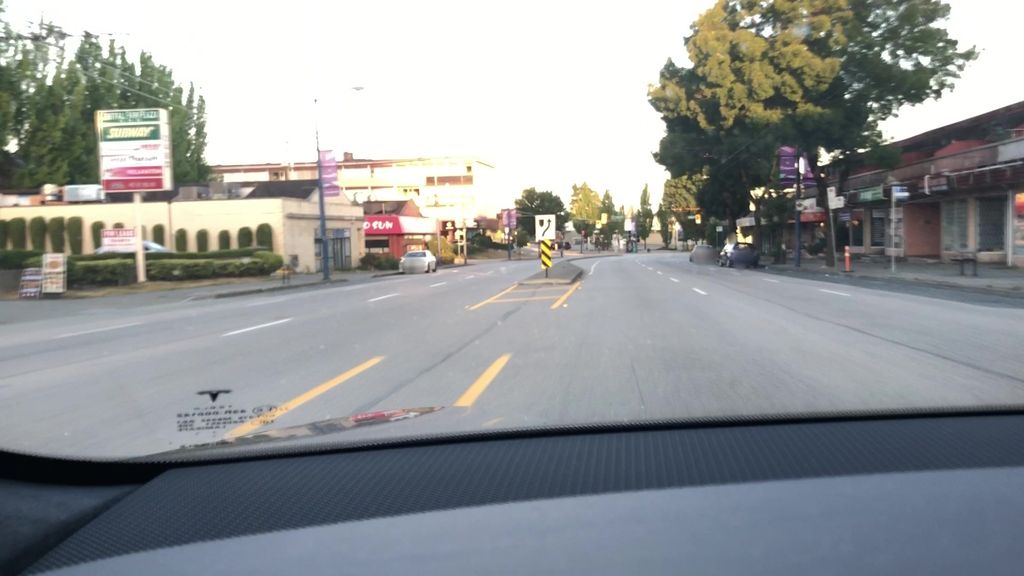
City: vancouver